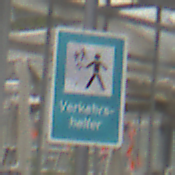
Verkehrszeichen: Verkehrshelfer
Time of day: Midday
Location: Roofed (Special)
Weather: Overcast
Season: NotSpecified
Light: Natural